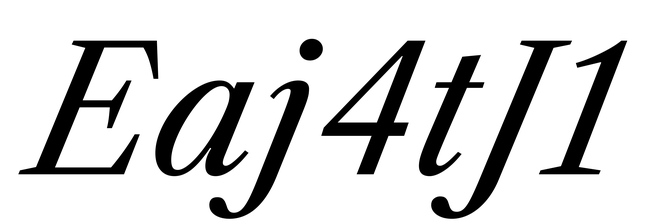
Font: LibreCaslonText-Italic_Italic